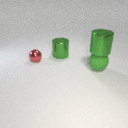
large green metal cylinder to the right of small red metal sphere